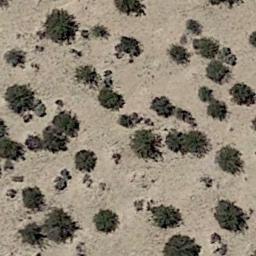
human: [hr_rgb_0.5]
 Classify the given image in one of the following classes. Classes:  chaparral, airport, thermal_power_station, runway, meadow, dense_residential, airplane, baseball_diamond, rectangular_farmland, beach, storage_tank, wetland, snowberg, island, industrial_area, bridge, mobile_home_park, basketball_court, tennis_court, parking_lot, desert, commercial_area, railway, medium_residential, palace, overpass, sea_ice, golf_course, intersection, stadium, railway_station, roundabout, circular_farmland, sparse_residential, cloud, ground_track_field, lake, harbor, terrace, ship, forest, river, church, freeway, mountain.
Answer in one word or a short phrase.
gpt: chaparral